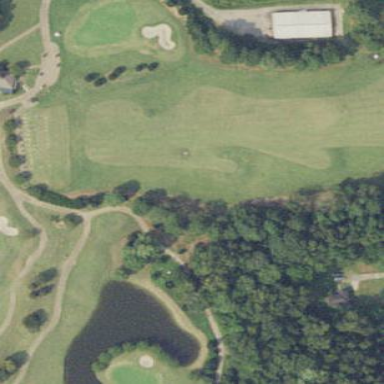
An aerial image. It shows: Grassy area designated for driving range golf.